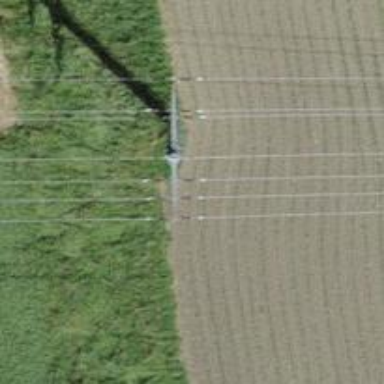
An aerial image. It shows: Concrete power pole.